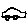
Label: car